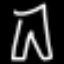
Label: pants